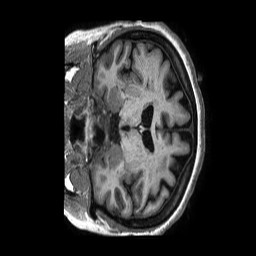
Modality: T1w
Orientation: coronal
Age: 32
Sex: female
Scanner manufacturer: philips
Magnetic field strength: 1.5 T
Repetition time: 0.008485 s
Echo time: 0.003913 s